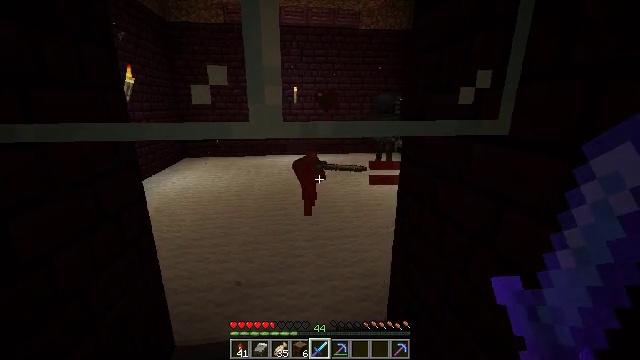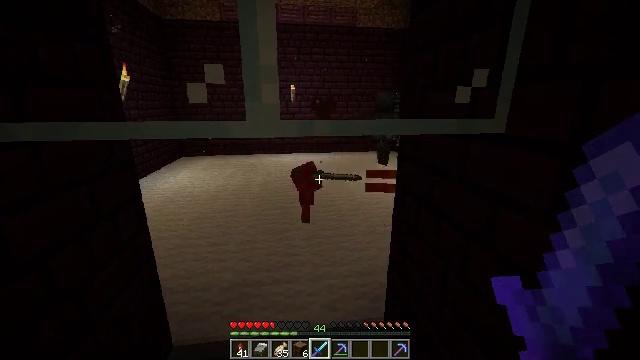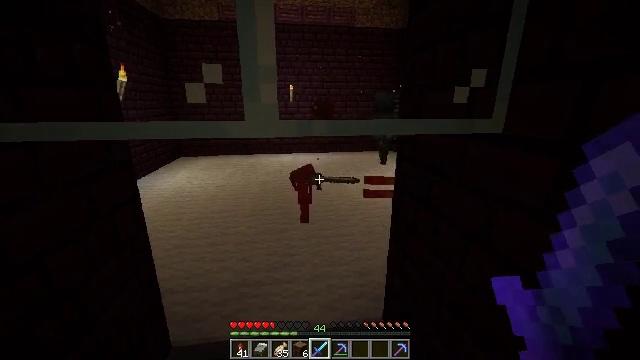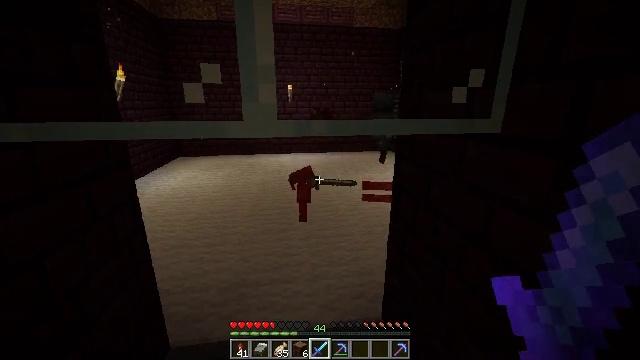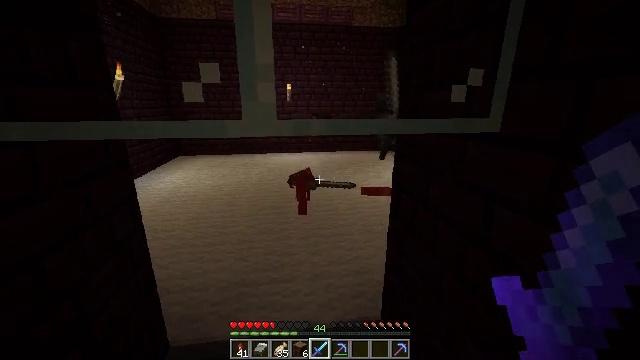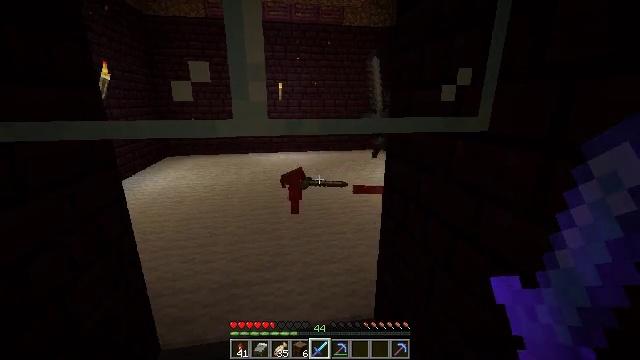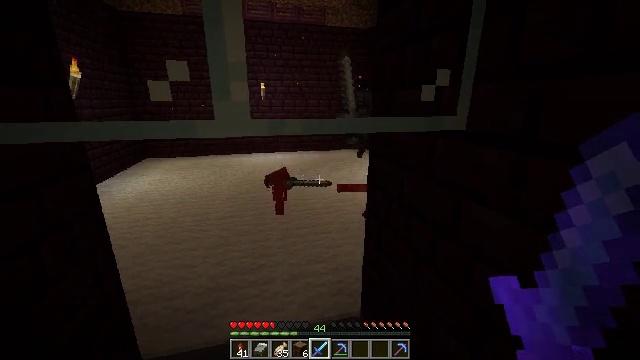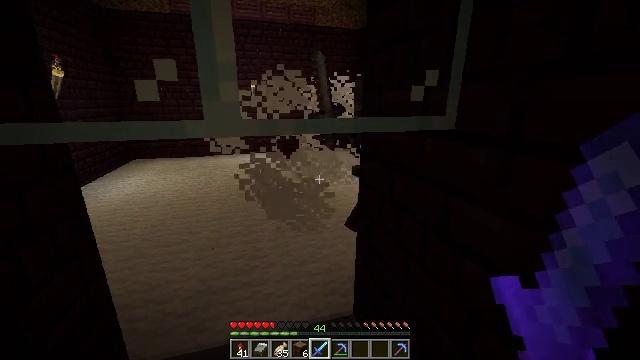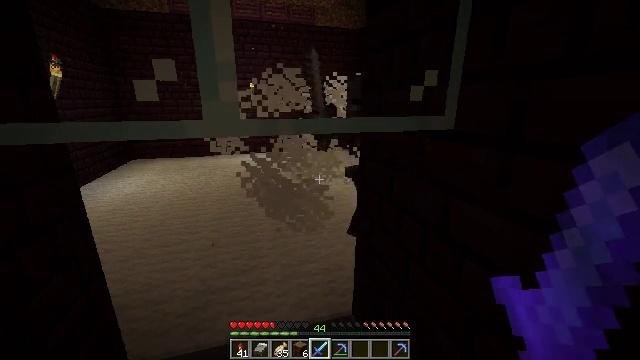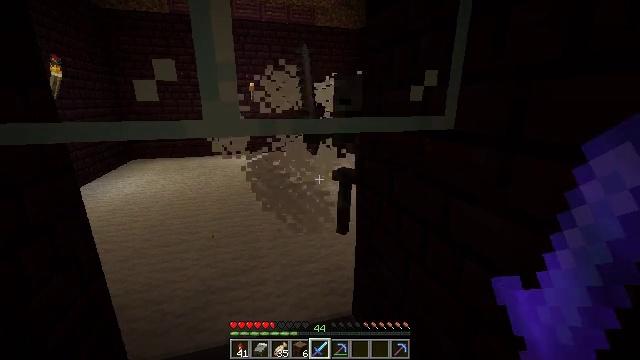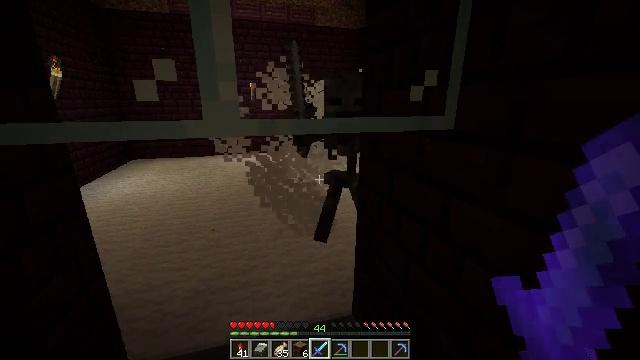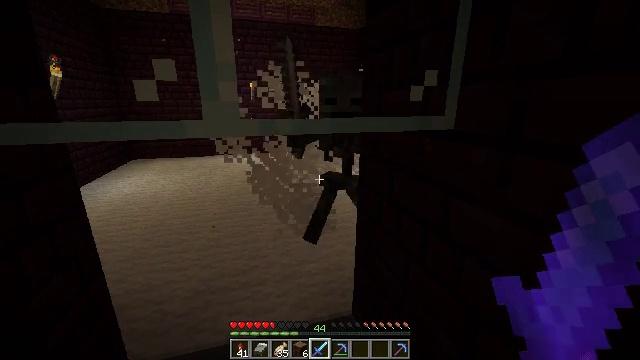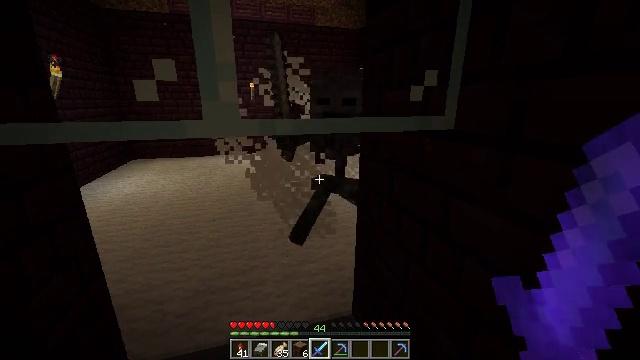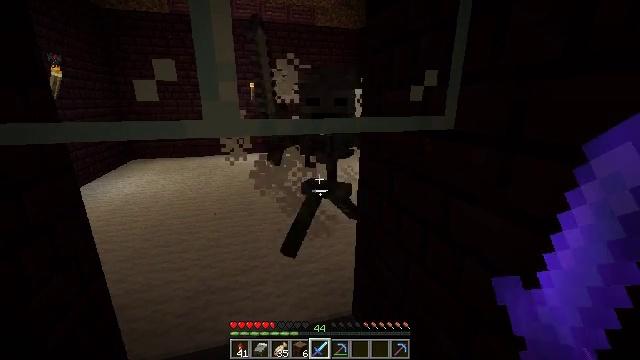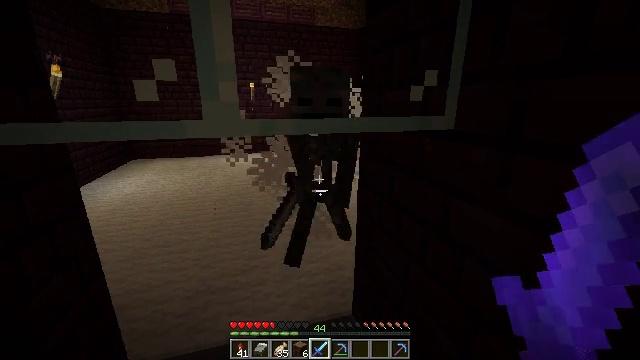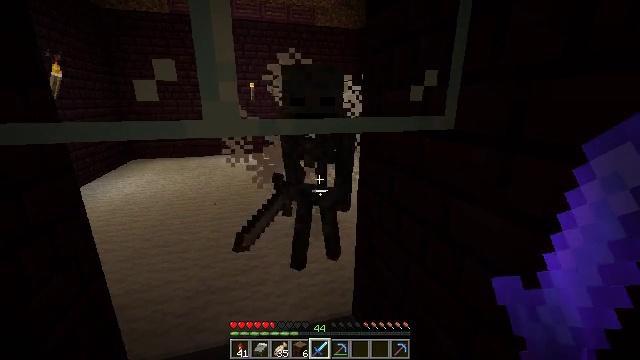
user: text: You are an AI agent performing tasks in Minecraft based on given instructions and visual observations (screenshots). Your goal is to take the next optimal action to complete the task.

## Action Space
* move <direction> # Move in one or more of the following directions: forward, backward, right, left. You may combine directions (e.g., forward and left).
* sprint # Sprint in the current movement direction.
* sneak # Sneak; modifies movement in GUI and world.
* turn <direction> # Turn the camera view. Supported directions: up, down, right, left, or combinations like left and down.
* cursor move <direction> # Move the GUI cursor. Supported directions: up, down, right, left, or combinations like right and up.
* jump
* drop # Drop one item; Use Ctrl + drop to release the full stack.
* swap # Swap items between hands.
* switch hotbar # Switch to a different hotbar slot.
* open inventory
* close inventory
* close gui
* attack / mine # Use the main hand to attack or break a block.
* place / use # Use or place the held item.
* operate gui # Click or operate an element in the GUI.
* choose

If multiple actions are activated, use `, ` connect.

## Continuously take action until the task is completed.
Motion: motion action
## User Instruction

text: Kill a wither skeleton.
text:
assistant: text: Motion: no_op
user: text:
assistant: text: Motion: no_op
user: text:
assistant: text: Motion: no_op
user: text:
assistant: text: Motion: no_op
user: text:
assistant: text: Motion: turn right
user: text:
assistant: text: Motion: turn right
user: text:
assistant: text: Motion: turn right
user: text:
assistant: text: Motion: no_op
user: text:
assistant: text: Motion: no_op
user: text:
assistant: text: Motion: no_op
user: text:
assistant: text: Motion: no_op
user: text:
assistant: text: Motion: no_op
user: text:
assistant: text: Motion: no_op
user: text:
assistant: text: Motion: no_op
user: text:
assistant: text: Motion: no_op
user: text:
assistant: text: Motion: no_op
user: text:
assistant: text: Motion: attack / mine
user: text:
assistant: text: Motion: attack / mine
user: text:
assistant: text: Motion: attack / mine
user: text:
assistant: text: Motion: turn left
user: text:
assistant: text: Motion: turn left
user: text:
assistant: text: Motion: no_op